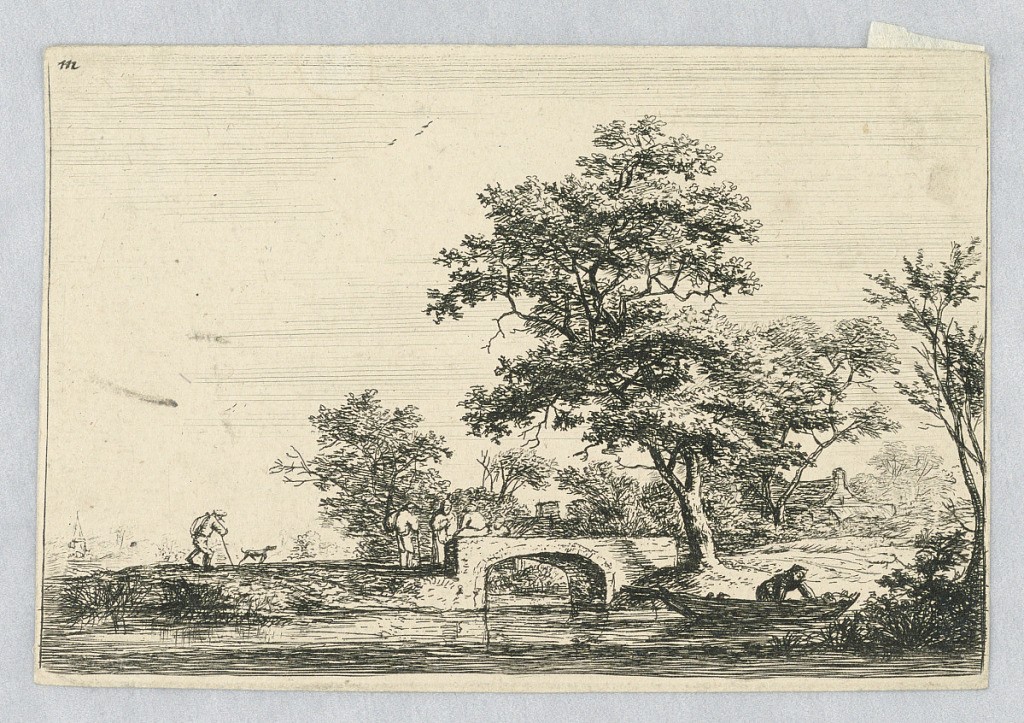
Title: Figures on a Stone Bridge
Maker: Antoni Waterloo, 1618–1677
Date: ca. 1650
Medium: Etching on paper
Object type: Print
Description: Three figures are seen on a stone bridge, across a small canal, while another approaches from the left. A man in a skiff, right foreground.